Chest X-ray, PA view. Patient: 45 years old, sex F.
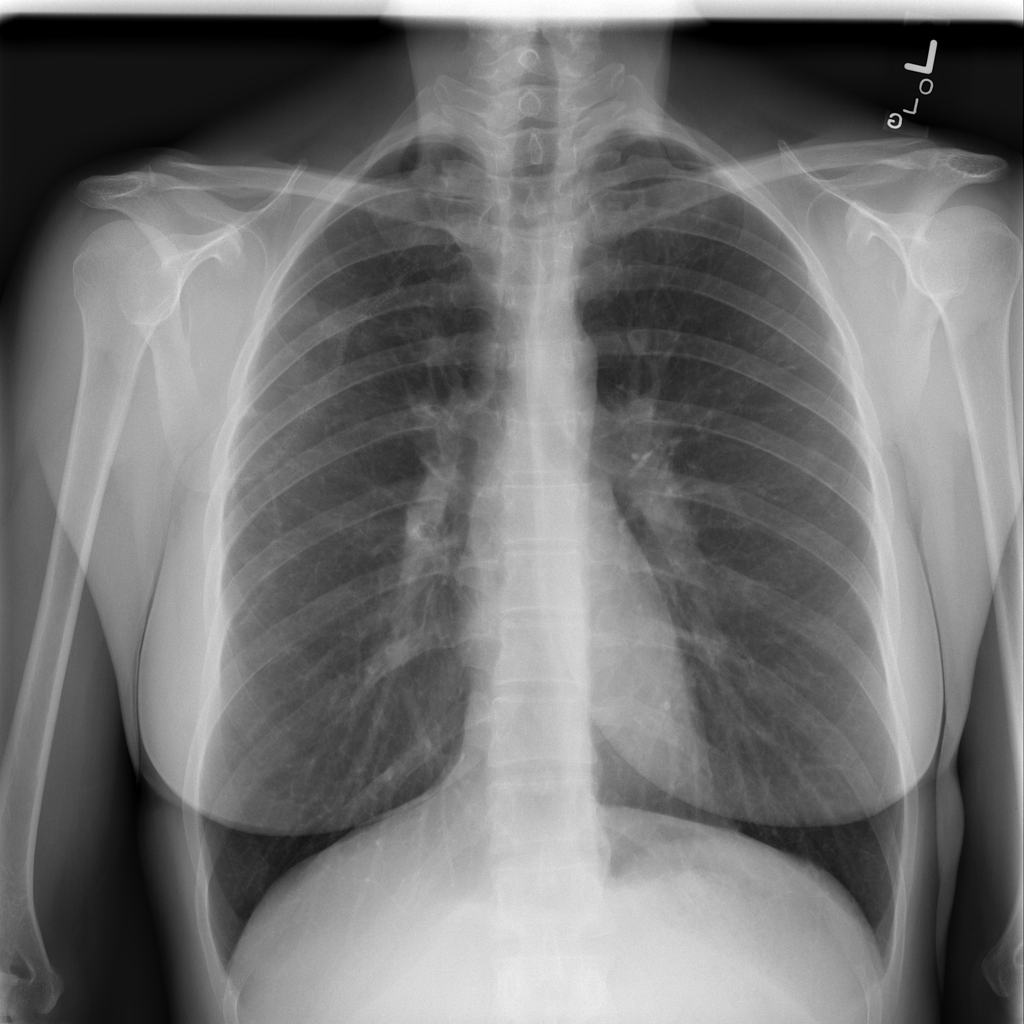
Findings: Mass